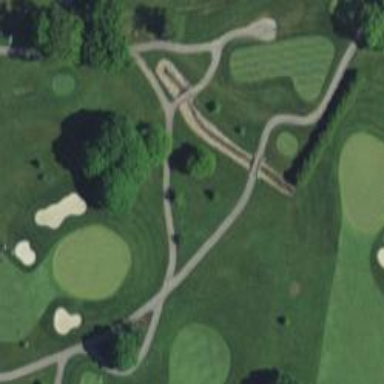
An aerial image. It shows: Path on bridge over golf course.